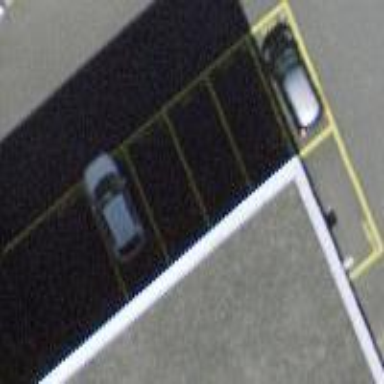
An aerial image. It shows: Asphalt street-side parking area.